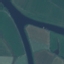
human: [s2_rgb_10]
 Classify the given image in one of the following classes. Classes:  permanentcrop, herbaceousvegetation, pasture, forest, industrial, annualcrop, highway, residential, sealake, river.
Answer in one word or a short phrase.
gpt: River